Question:
I'm a little stuck trying to solve this problem. The main source of confusion comes from not knowing when to remove a box.
Here's my approach:
I look at the container column by column. If the top most box of the origin box is empty and the destination box is not empty, then i know to add that box. And i know to remove the top box if its vice versa. I think that I have to swap when both positions have a box but are different. However my problem comes with certain cases where removing a box at the bottom will shift everything down and make it more like the destination box. Or maybe removing one in the center or removing two, one in the bottom and one in the center. How do I know when to remove a box? I can remove all combinations and see which makes it most close to the destination but that doesn't seem efficient.
I also maybe think that this is an obvious dynamic programming problem thats going over my head. Any help would be appreciated
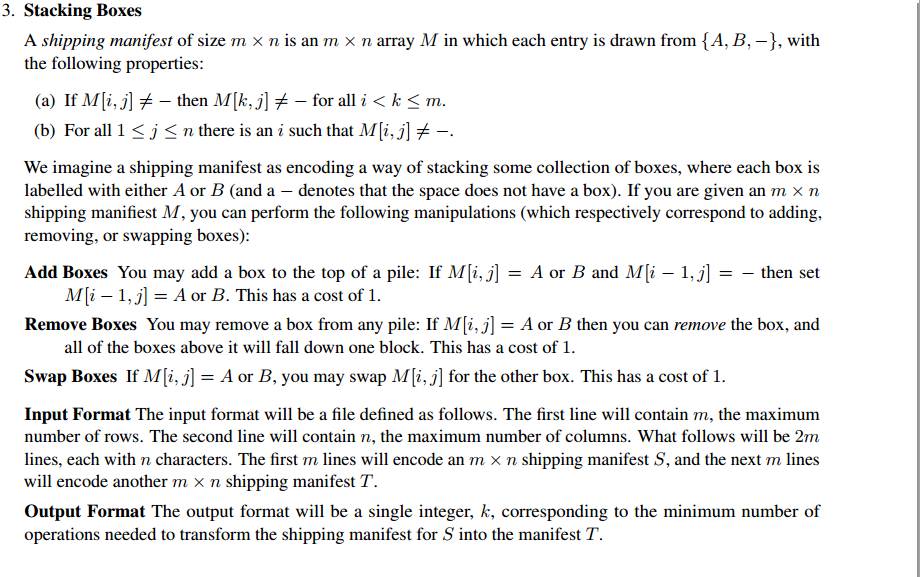
Answer: You have already reduced the problem to considering one column at a time, so let us start with that.
Instead of considering particular operations that can happen in a column, let us look at the process in general.
Initially, we have the given column.
At the end, we have the resulting column.
What's left of the given column in the resulting column?
It is a (since we can remove a box from anywhere) of the given column which transferred to a of the resulting column ("prefix" as in "located at the bottom", since we can add new boxes only on top of what was there initially).
Naturally, we want to maximize the length of this sequence (subsequence or prefix, depending on where you look at).
That sure looks like a dynamic programming problem, similar to <URL>.
Perhaps you will want to work out the details yourself from this point.
Good luck!